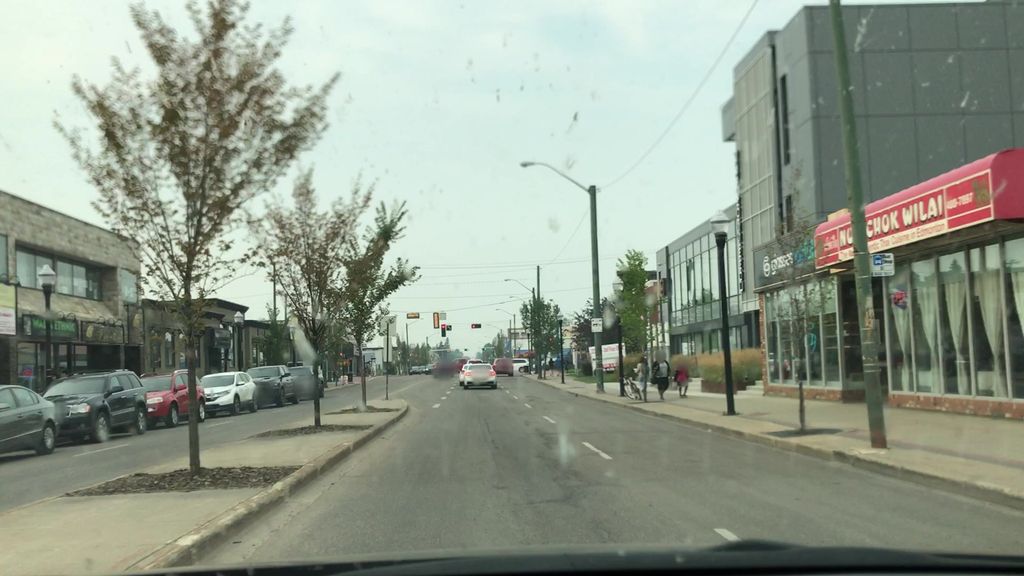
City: edmonton